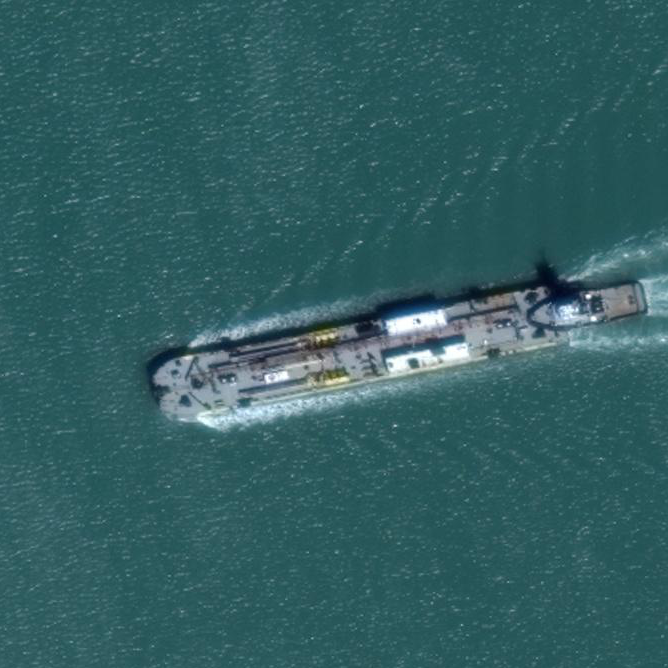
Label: Tank_ship